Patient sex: M
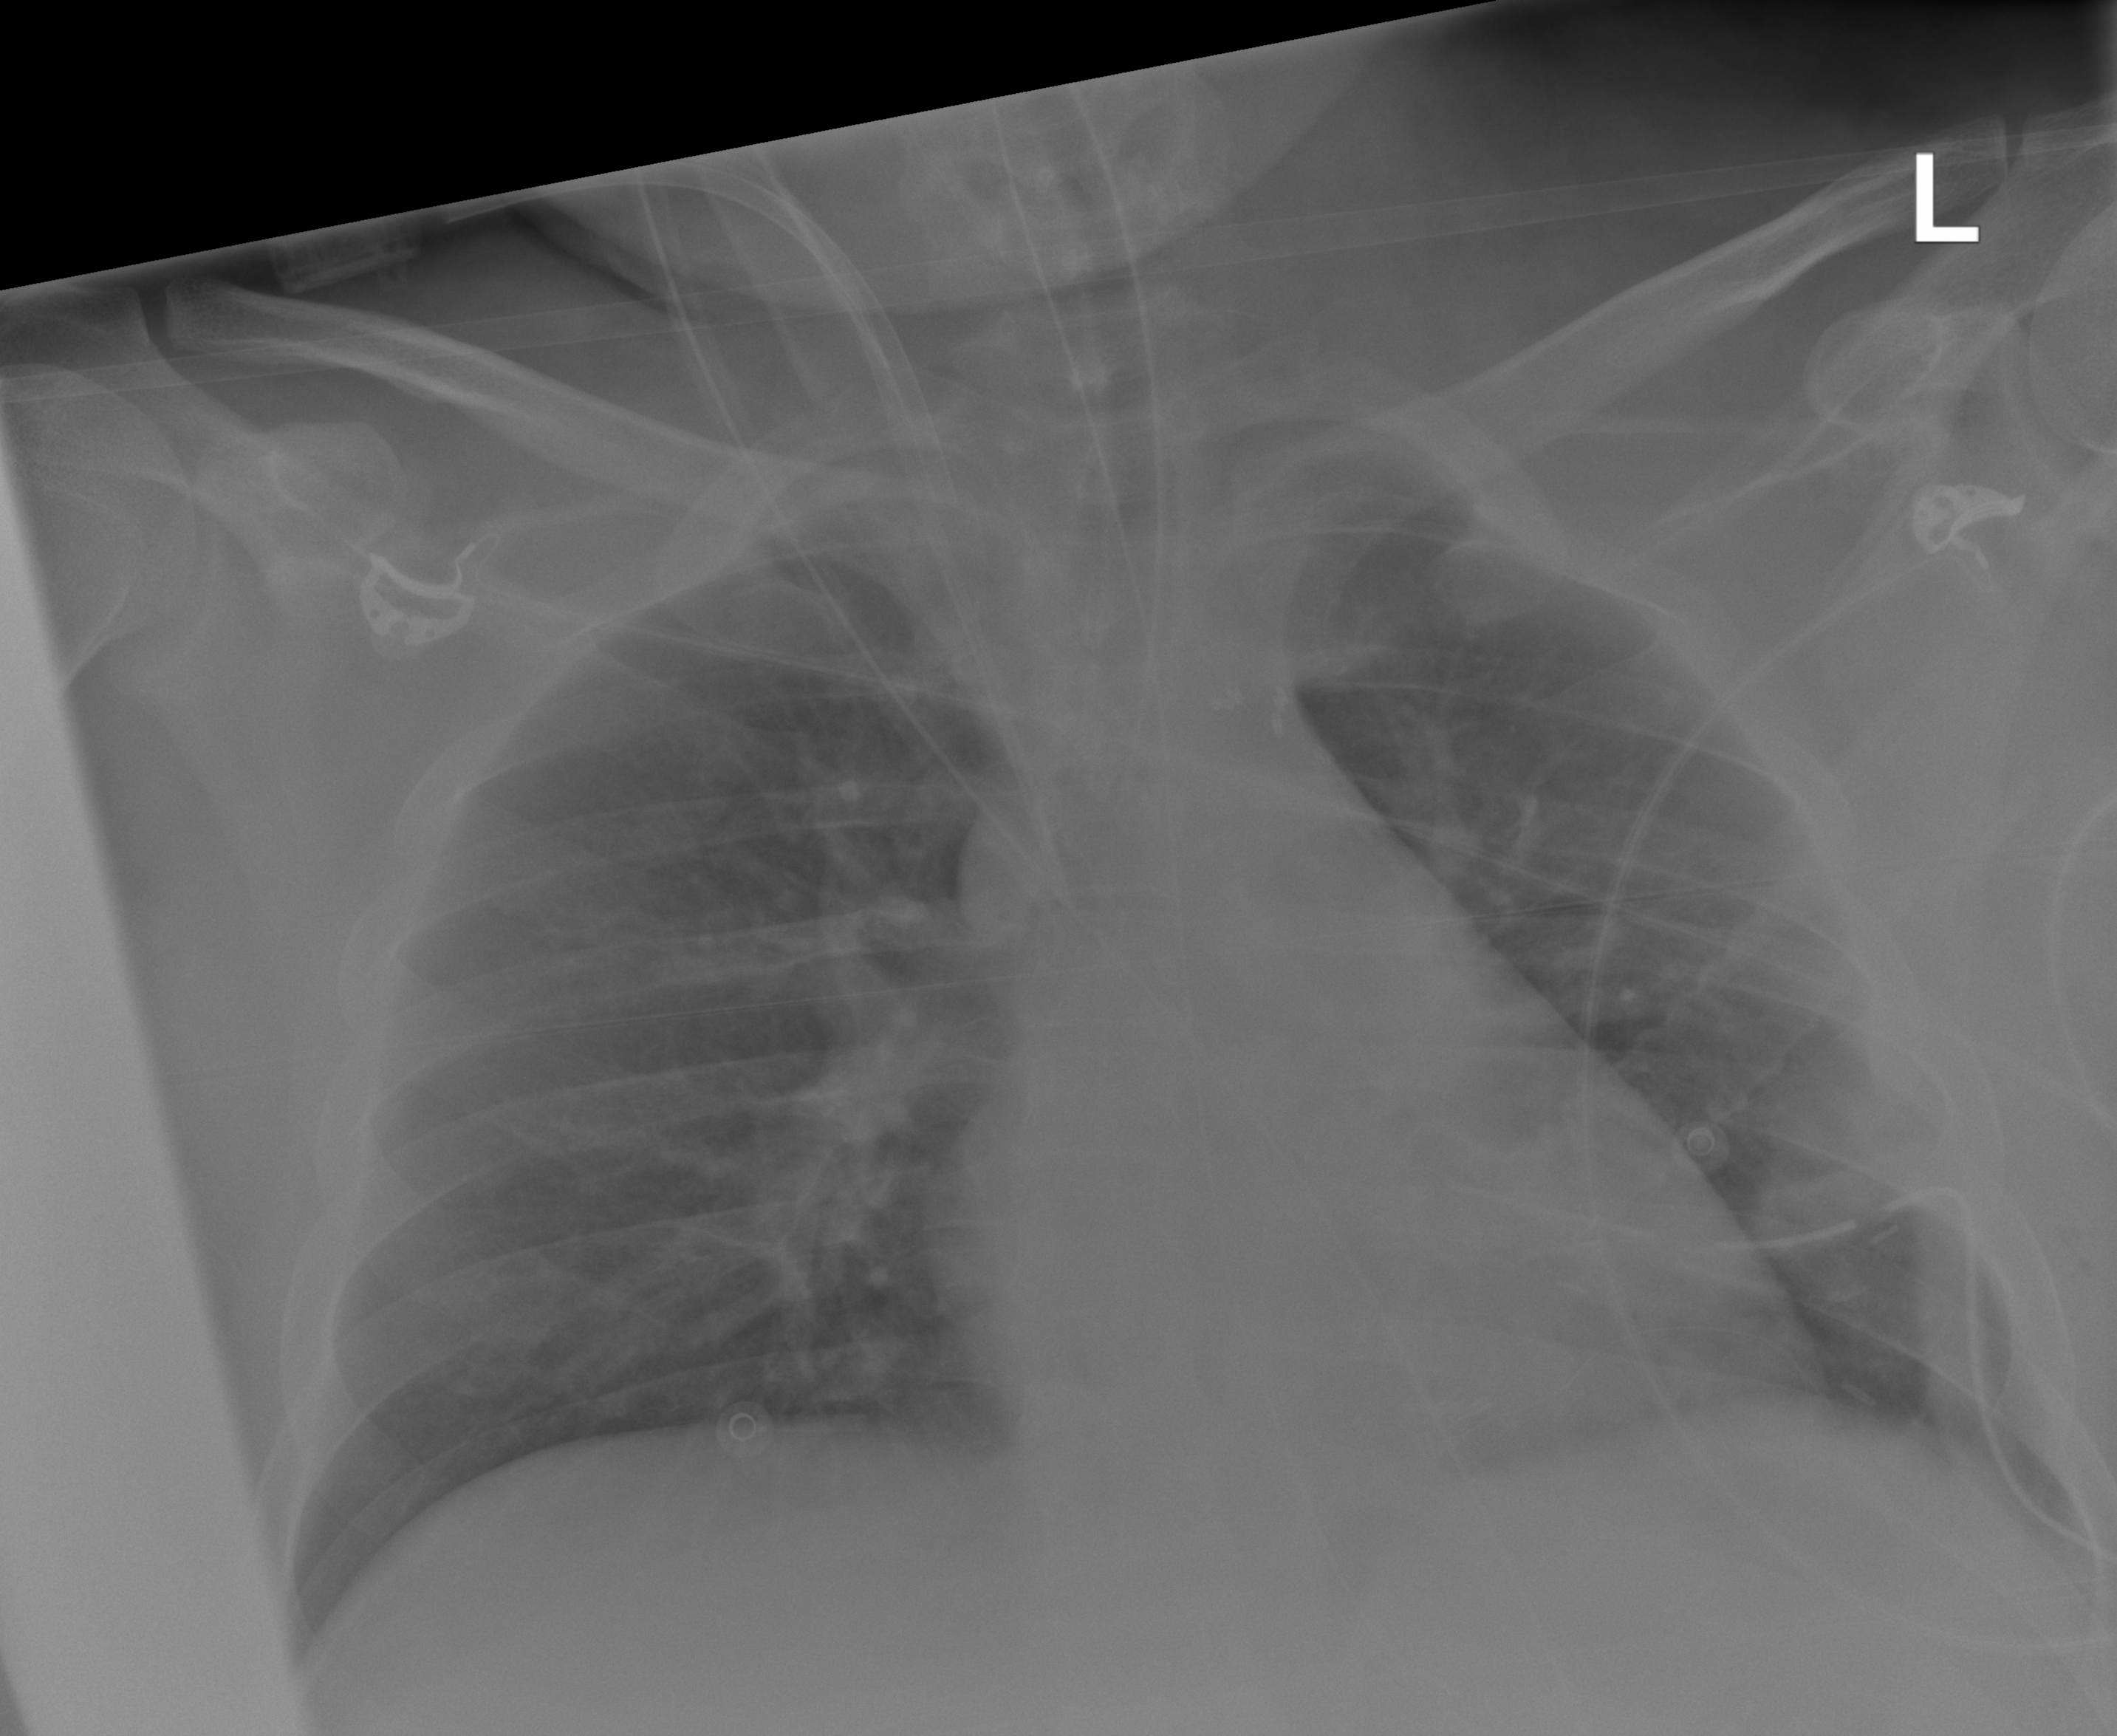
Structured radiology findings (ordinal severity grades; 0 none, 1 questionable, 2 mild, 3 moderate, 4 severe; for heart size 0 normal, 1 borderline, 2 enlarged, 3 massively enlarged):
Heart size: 0
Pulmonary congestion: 0
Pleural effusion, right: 0
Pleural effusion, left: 1
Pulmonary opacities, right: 0
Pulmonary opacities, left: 0
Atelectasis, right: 0
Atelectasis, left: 2